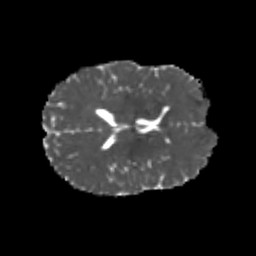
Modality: MD
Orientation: axial
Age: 23
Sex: female
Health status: healthy
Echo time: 0.074 s